Question: I want to see a 'TextBox' value only for a 'TextBox' when moving through the sql table items
But when I click on the button the 'TextBox' must be editable for the new item

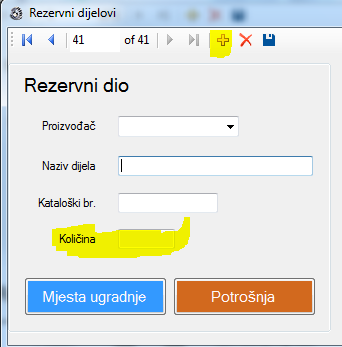
Answer: Just change the TextBox property ReadOnly to false in the click button.